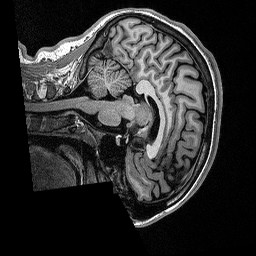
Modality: T1w
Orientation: sagittal
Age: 24
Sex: female
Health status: healthy
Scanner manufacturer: siemens
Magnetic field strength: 1.5 T
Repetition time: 2.73 s
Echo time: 0.00357 s